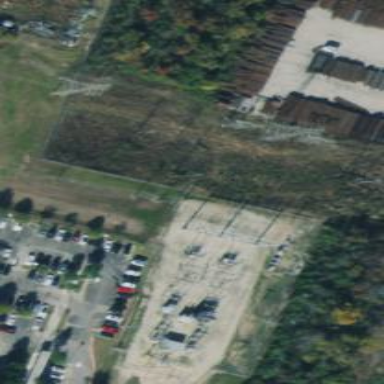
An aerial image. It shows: Outdoor industrial substation.